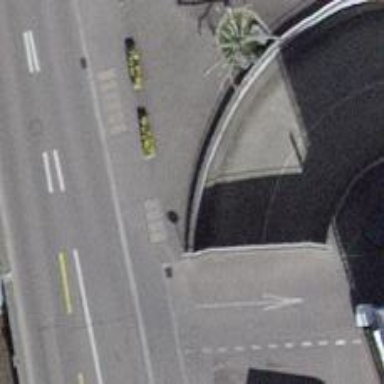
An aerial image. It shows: Parking entrance.